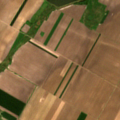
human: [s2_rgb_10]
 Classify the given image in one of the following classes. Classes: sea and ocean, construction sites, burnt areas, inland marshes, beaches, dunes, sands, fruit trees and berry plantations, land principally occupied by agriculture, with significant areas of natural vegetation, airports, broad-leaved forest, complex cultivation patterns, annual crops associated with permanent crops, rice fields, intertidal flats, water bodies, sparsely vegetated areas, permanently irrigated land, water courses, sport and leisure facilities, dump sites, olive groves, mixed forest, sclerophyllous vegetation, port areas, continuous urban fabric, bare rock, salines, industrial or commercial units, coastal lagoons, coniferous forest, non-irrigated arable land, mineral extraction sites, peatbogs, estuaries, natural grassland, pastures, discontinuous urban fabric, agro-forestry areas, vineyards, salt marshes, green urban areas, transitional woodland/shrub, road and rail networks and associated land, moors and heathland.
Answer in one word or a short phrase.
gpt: non-irrigated arable land, water bodies